Question: I am currently coding an 'ionic 3' mobile application and I am facing an issue with the 'ion-list'. The 'ion-items' inside the 'ion-list' is not filling up the entire screen '(both width and height wise).'

As you can see, the content is not filling up the entire 'width and height'. I want it to start from the most 'left side' and end at the most 'right side' '(Same for up and down).'
Please help!
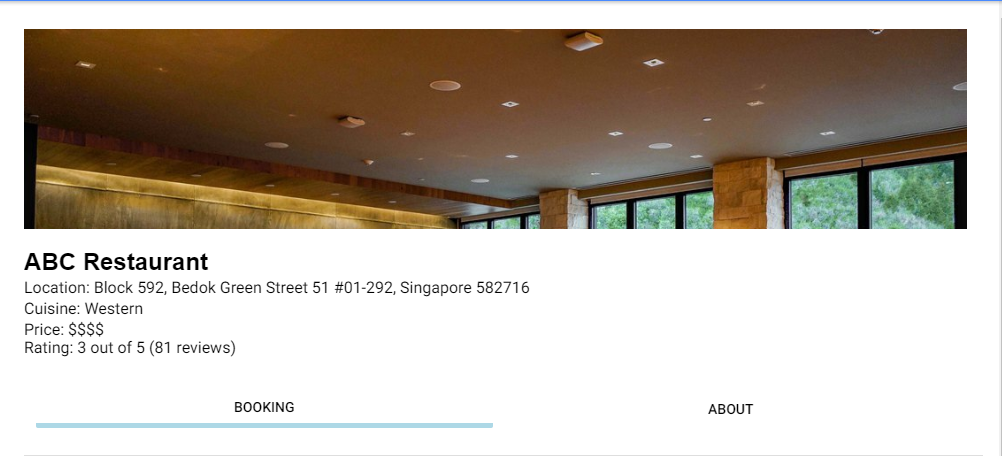
Answer: you should read documentation on ion-list <URL>